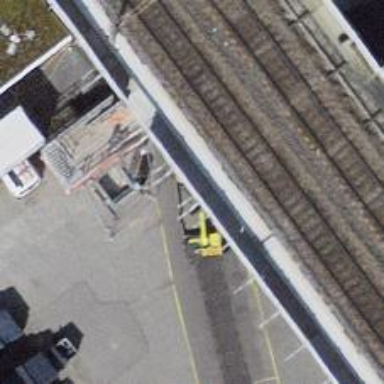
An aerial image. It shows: Railway spur service.